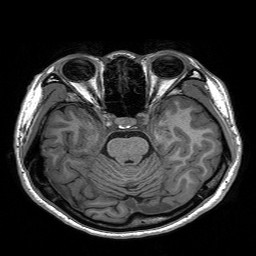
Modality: T1w
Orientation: coronal
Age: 26
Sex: female
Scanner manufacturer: siemens
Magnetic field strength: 3 T
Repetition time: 2.3 s
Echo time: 0.00197 s